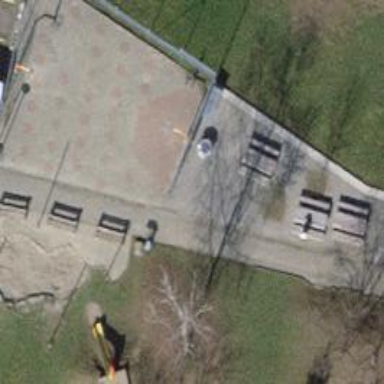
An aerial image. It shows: Brown picnic table on leisure land.